Question: the <URL> got installed with the wrong Azure region settings on a Virtual Machine in Azure. After uninstalling the on-premises Data Gateway, the original connection gateway installation is not removed and a new one with the same name cannot be created anymore. I even tried deleting the Virtual Machine to see if they would disappear. This had no impact.
When creating the on-premises data gateway in the Azure Portal I can still select the old installation names.
Also the following request returns those installations:
'https://management.azure.com/subscriptions/{subscriptionId}/Microsoft.Web/locations/northeurope/connectionGatewayInstallations?api-version=2015-08-01-preview'

I tried removing them with a 'DELETE' http request to the connectionGatewayInstallations endpoint, but that returned a 400 Bad Request:
'https://management.azure.com/subscriptions/{subscriptionId}/providers/Microsoft.Web/locations/northeurope/connectionGatewayInstallations/{connectionGatewayInstallationId}?api-version=2015-08-01-preview'
'''
{
"error": {
"code": "DisallowedResourceOperation",
"message": "The operation 'delete' on resource type 'locations/connectionGatewayInstallations' is disallowed."
}
}
'''
Anyone having any ideas on how to delete those connectionGatewayInstallations?
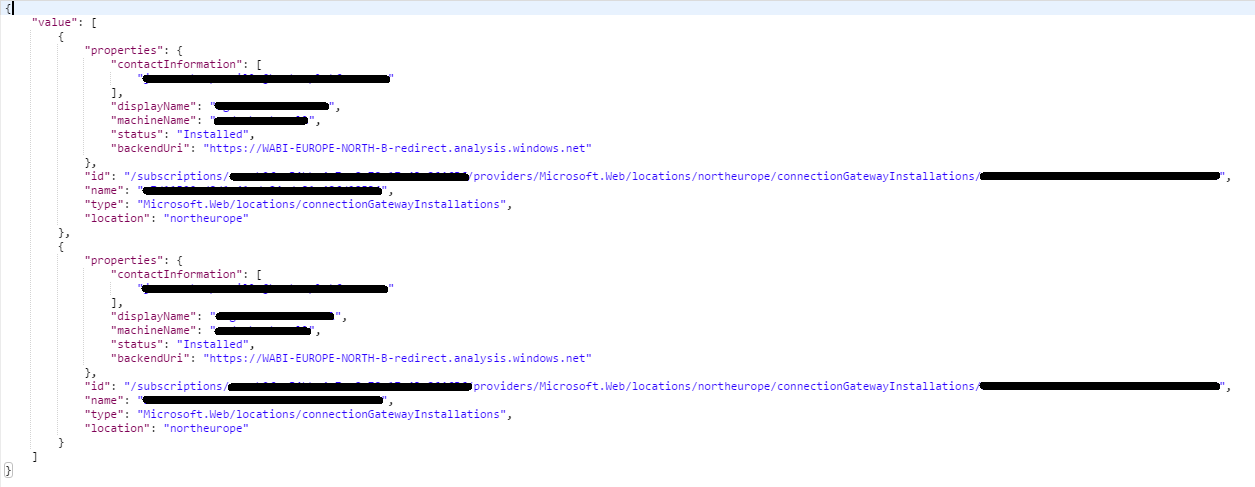
Answer: Looks like this issue resolved itself. The endpoint uri for the connection gateway installation has changed in the api and the old connections are gone now.